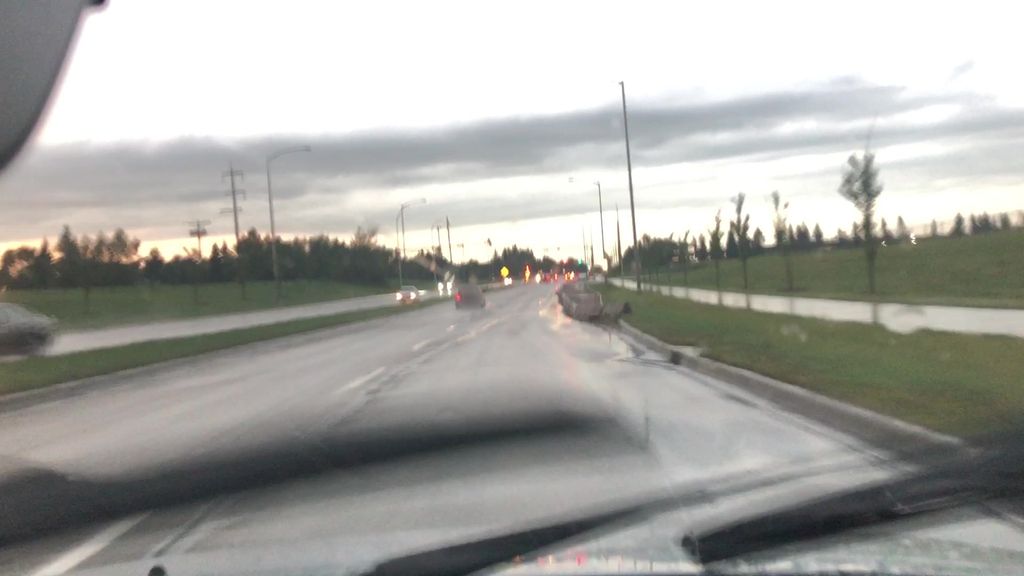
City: edmonton